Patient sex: M
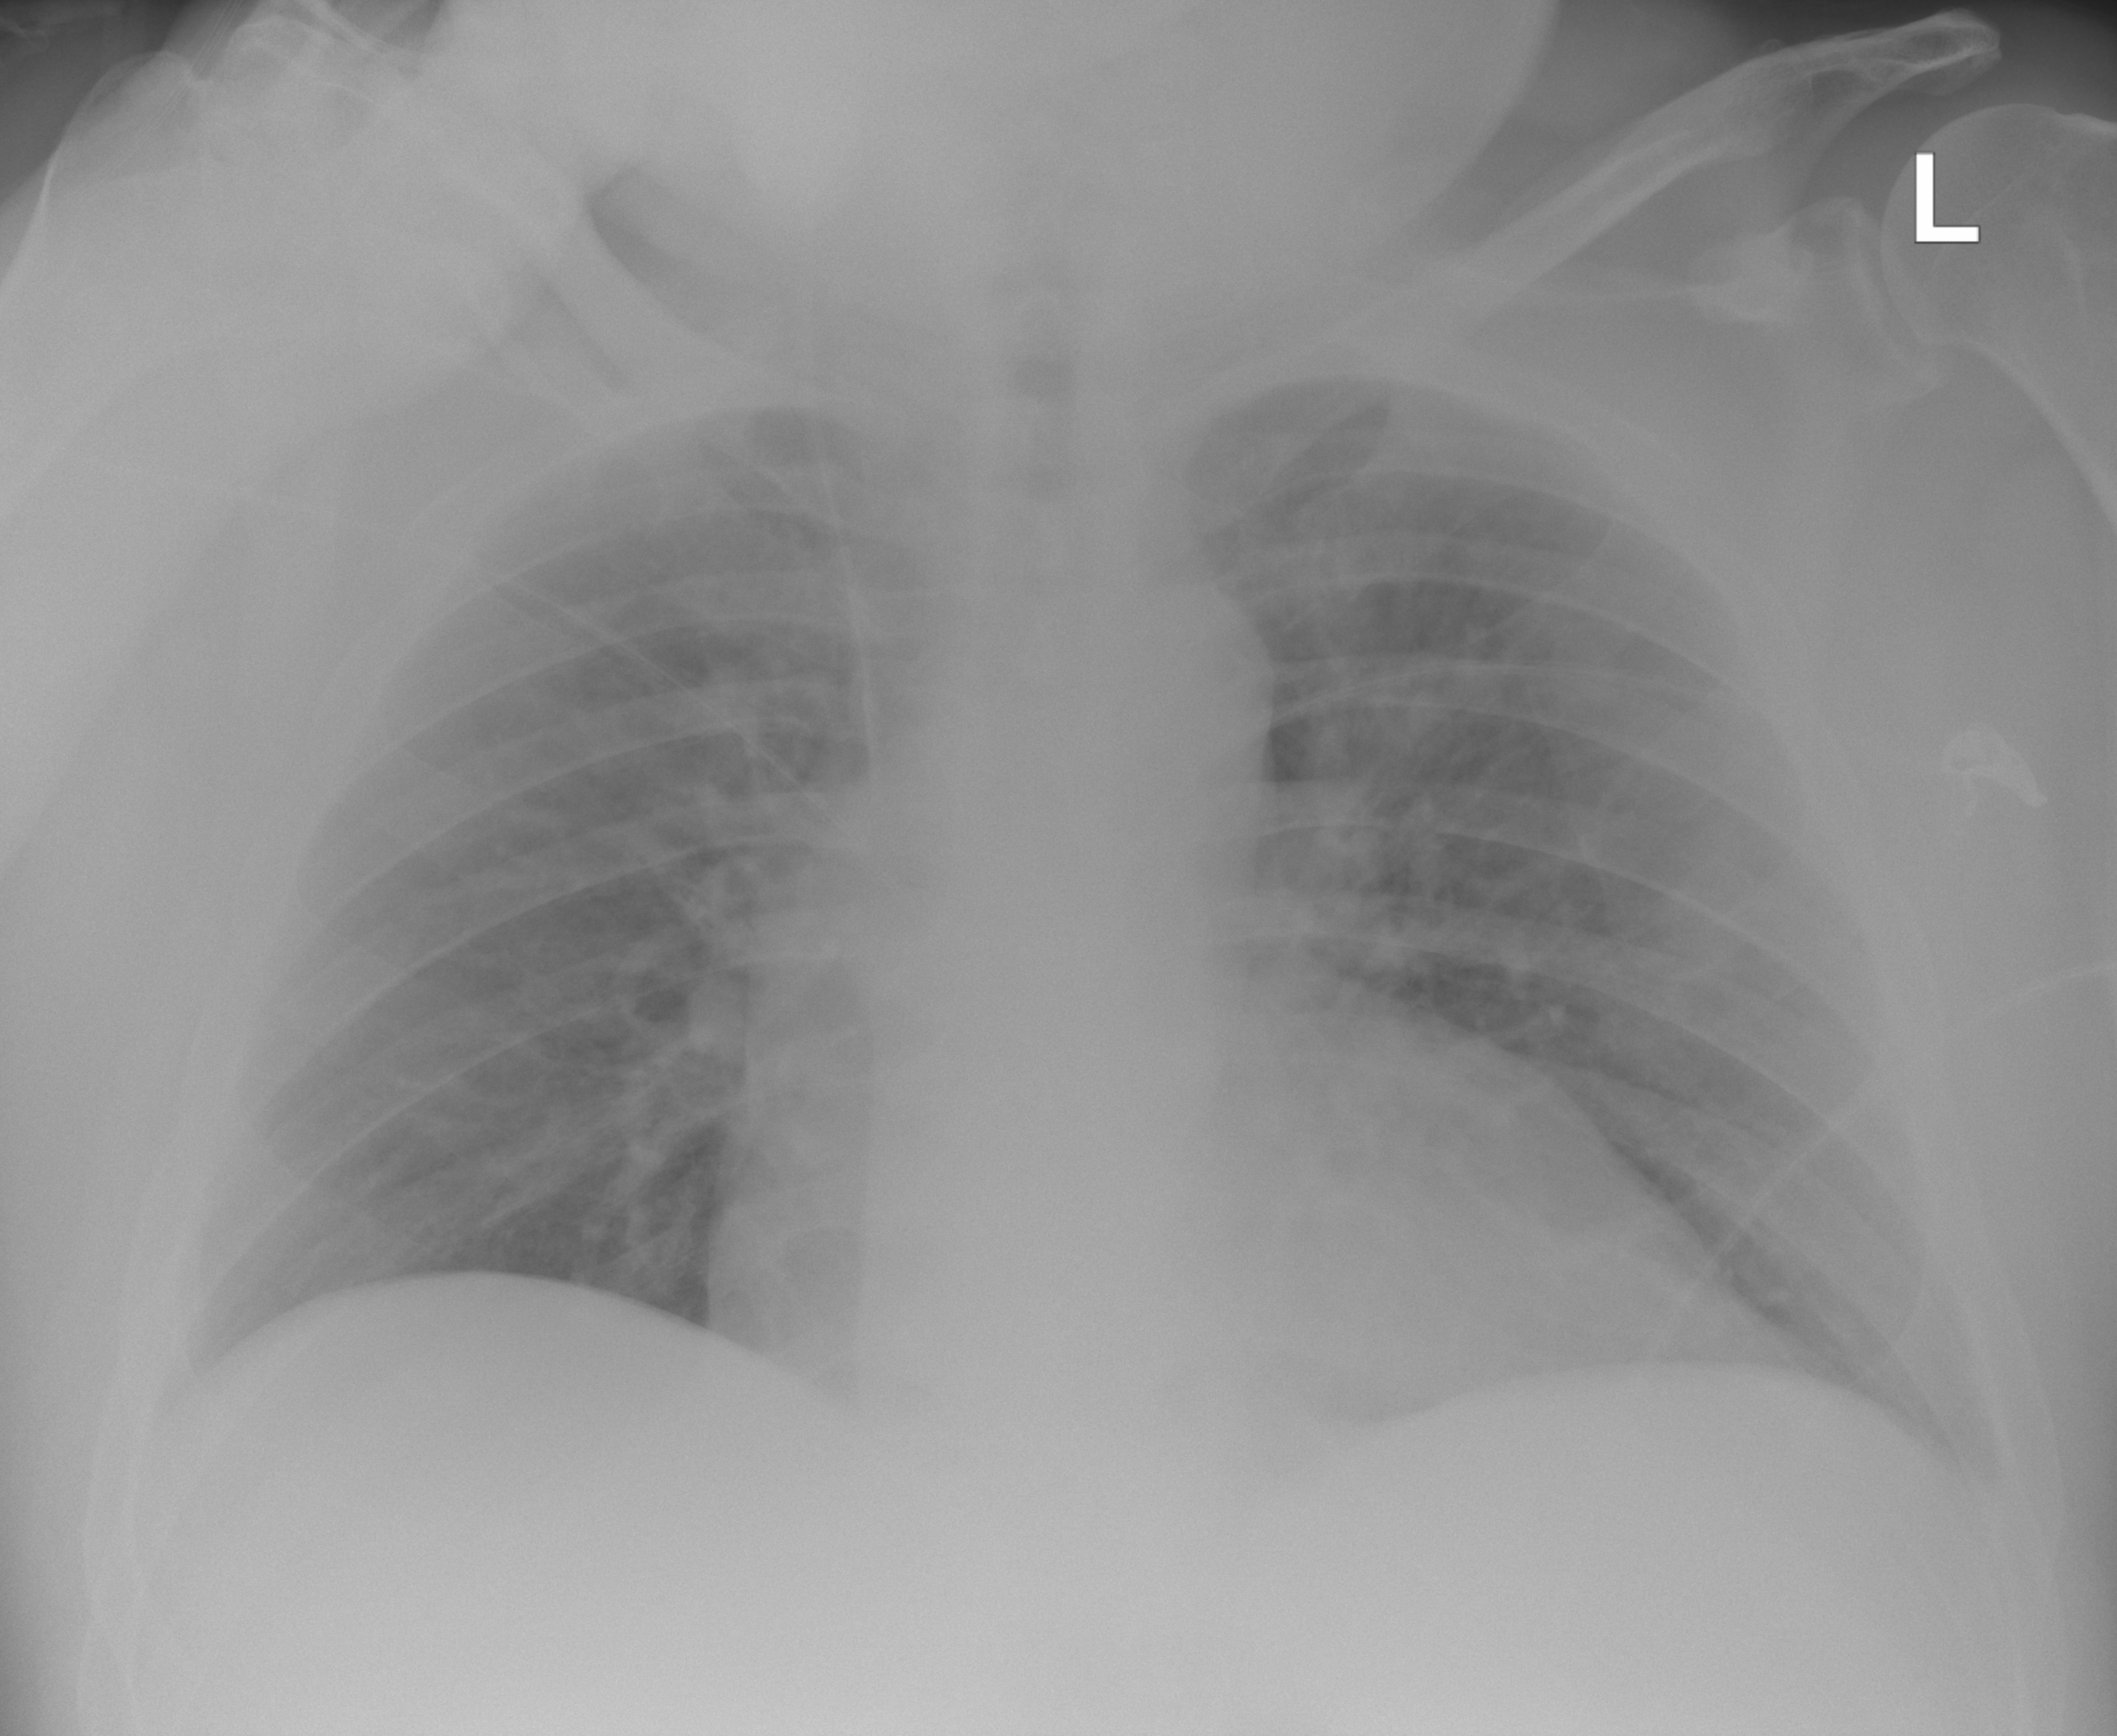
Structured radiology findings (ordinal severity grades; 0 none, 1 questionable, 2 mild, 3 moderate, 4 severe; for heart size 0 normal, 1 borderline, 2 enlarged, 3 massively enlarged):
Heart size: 2
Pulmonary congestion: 2
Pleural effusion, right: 0
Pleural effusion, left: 1
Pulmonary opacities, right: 0
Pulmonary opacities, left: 0
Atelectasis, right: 2
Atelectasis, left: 2